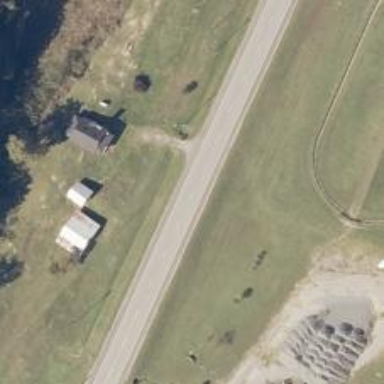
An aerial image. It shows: Asphalt road classified as primary highway.